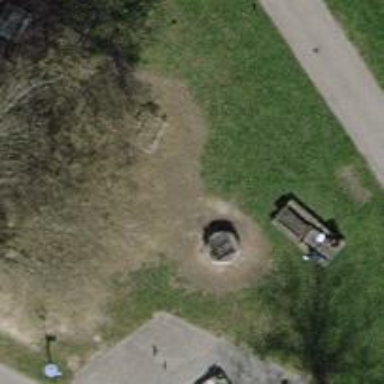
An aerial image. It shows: BBQ amenity.